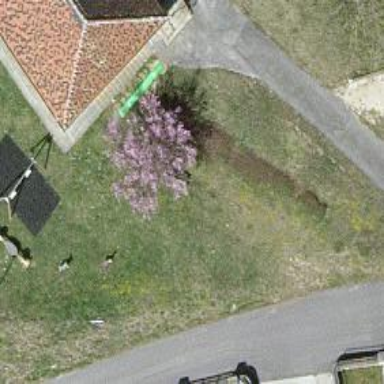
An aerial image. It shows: Beautiful tree in nature.